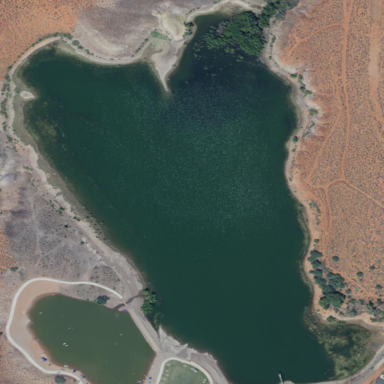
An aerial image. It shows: Reservoir of water.